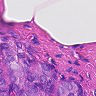
Metastatic tissue present: yes